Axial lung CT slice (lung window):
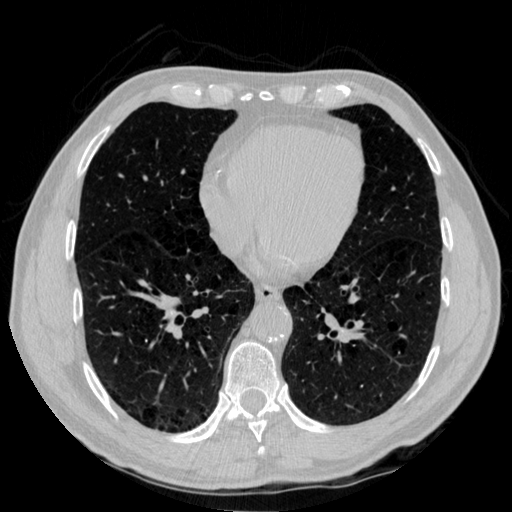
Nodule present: no